Question: I am trying to kill the margin left that the 'UICollectionViewCell' have as shown in the picture. I tried using all the methods that I could think of to take that margin away but nothing seems to work. All the methods are being called as I tested it with the 'NSLog'
What do I have to do so that all the cells are cluster together with no space between them?

'''
- (NSInteger)collectionView:(UICollectionView *)view numberOfItemsInSection:(NSInteger)section {
return 9;
}
- (NSInteger)numberOfSectionsInCollectionView: (UICollectionView *)collectionView {
return 1;
}
- (CGSize)collectionView:(UICollectionView *)collectionView
layout:(UICollectionViewLayout *)collectionViewLayout
sizeForItemAtIndexPath:(NSIndexPath *)indexPath
{
return CGSizeMake(100.f, 67.f);
}
- (CGFloat)collectionView:(UICollectionView *)collectionView layout:(UICollectionViewLayout*)collectionViewLayout minimumLineSpacingForSectionAtIndex:(NSInteger)section {
NSLog(@"layout1");
return 0.0f;
}
- (UIEdgeInsets)collectionView:(UICollectionView*)collectionView layout:(UICollectionViewLayout *)collectionViewLayout insetForSectionAtIndex:(NSInteger)section {
NSLog(@"layout2");
return UIEdgeInsetsMake(0, 0, 0, 0);
}
- (CGFloat)collectionView:(UICollectionView *)collectionView layout:(UICollectionViewLayout*)collectionViewLayout minimumInteritemSpacingForSectionAtIndex:(NSInteger)section {
NSLog(@"layout3");
return 0.0f;
}
'''
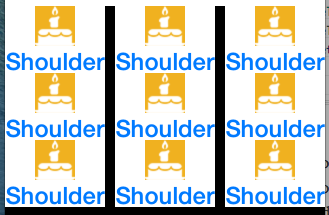
Answer: > What do I have to do so that all the cells are cluster together with no space between them?
Assuming you're using 'UICollectionViewFlowLayout', you should make the width of your collection view an even multiple of your cell width. Otherwise, the layout will distribute the leftover space between the cells.
You could also write your own layout class that positions all the cells right next to each other and leaves any remaining space at the end of the line, or splits it between the beginning and end of the line, or whatever you like. But that's more work.